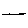
Label: line